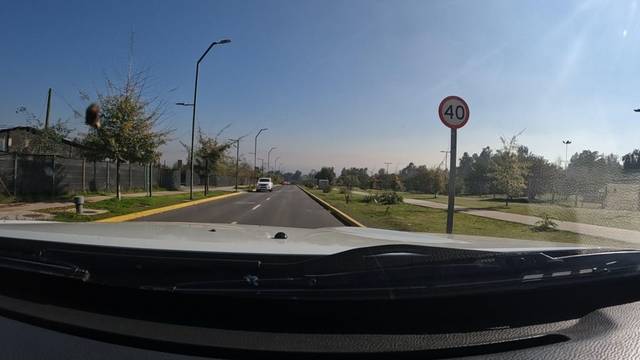
Region: Chile
Coordinates: -33.503, -70.533